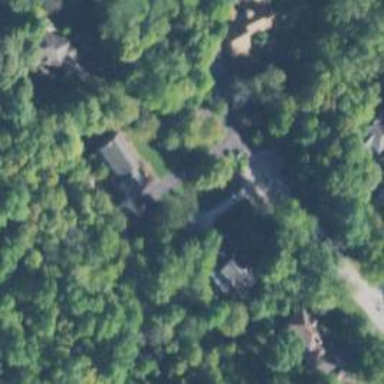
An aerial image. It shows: Shared driveway designated as service road.